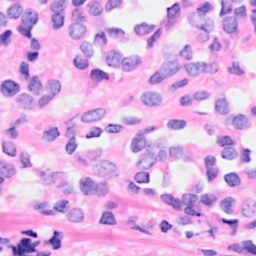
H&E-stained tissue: Breast